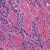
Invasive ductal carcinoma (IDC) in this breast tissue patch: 1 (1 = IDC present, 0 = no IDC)